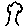
Label: tree